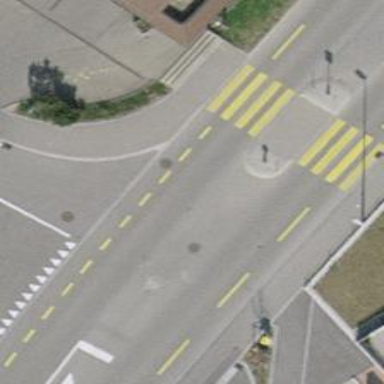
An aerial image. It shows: Secondary road with asphalt surface and dedicated cycle lane.